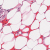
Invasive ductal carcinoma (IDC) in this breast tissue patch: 0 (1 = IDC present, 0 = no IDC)